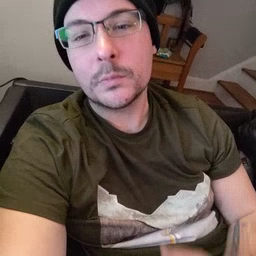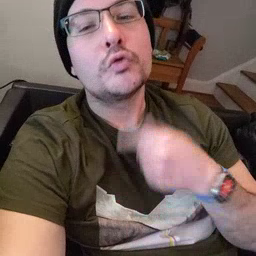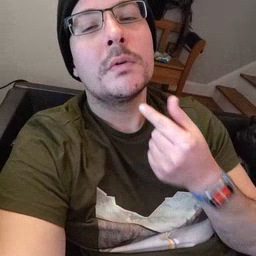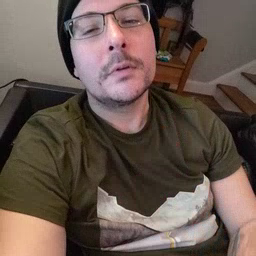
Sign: giraffe